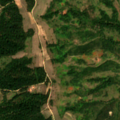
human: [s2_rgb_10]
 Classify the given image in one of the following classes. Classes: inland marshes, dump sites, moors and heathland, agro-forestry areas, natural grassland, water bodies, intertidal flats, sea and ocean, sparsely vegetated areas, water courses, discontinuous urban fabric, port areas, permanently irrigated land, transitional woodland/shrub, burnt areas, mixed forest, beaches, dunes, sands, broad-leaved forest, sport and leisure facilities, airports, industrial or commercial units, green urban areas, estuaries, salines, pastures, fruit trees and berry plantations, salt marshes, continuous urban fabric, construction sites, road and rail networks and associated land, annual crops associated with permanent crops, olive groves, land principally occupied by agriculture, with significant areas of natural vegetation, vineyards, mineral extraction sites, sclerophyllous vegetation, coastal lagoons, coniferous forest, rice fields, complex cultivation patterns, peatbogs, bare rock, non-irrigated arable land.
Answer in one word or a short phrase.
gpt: complex cultivation patterns, broad-leaved forest, transitional woodland/shrub